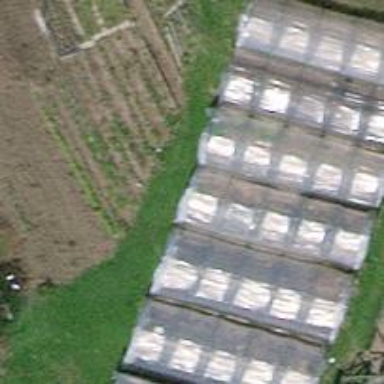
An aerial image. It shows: Greenhouse.